九年级 · 画法几何学
为了促进海口主城区与江东新区联动发展, 文明东越江通道将于今年底竣工通车. 某校数学实践活动小组利用无人机测算该越江通道的隧道长度. 如图, 隧道 $A B$ 在水平直线上, 且无人机和隧道在同一个铅垂面内, 无人机在距离隧道 450 米的高度上水平飞行, 到达点 $P$ 处测得点 $A$ 的俯角为 $30^{\circ}$, 继续飞行 1500 米到达点 $Q$ 处, 测得点 $B$ 的俯角为 $45^{\circ}$.

(1)填空: $\angle A=$度, $\angle B=$度

(2)求隧道 $A B$ 的长度(结果精确到 1 米).

(参考数据: $\sqrt{2} \approx 1.414, \sqrt{3} \approx 1.732)$

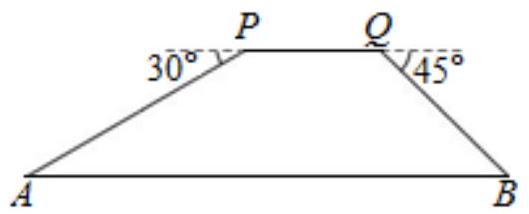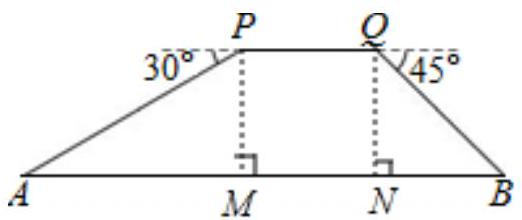
答案:  (1) 30,45 ;

(2)如图, 过点 $P$ 作 $P M \perp A B$ 于点 $M$, 过点 $Q$ 作 $Q N \perp A B$ 于点 $N$,

则 $P M=Q N=450, M N=P Q=1500$,

在Rt $\triangle A P M$ 中, $\because \tan A=\frac{P M}{A M}$,

$\therefore A M=\frac{P M}{\tan A}=\frac{450}{\frac{\sqrt{3}}{3}}=450 \sqrt{3}$,

在Rt $\triangle Q N B$ 中,

$\because \tan B=\frac{Q N}{N B}$,

$\therefore N B=\frac{Q N}{\tan 45^{\circ}}=\frac{450}{1}=450$,

$\therefore A B=A M+M N+N B=450 \sqrt{3}+1500+450 \approx 2729$ (米).

答: 檤道 $A B$ 的长度约为 2729 米.

解: (1) $\because$ 点 $P$ 处测得点 $A$ 的俯角为 $30^{\circ}$, 点 $Q$ 处测得点 $B$ 的俯角为 $45^{\circ}$.

$\therefore \angle A=30$ 度, $\angle B=45$ 度；

故答案为 30,45 ;

(2)见答案.